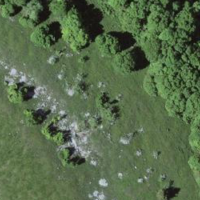
EUNIS habitat code: 23
Species observed at this site:
Dactylorhiza viridis